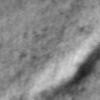
Label: no_change